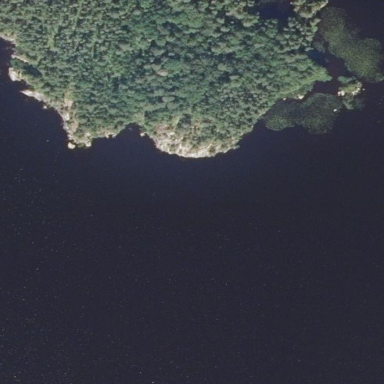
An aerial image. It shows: Islet.